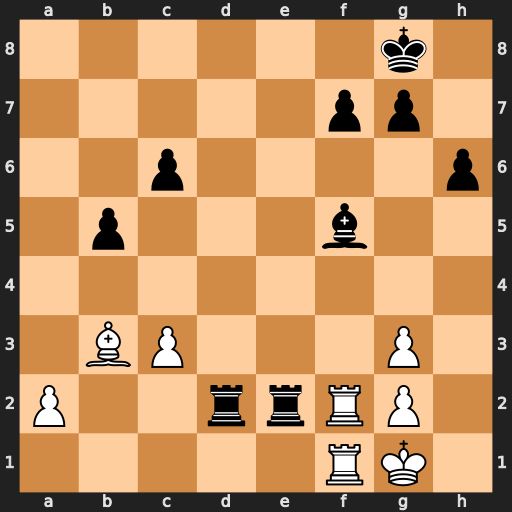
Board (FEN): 6k1/5pp1/2p4p/1p3b2/8/1BP3P1/P2rrRP1/5RK1
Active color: w
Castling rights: -
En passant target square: -
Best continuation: Rxe2 Rxe2 Rxf5